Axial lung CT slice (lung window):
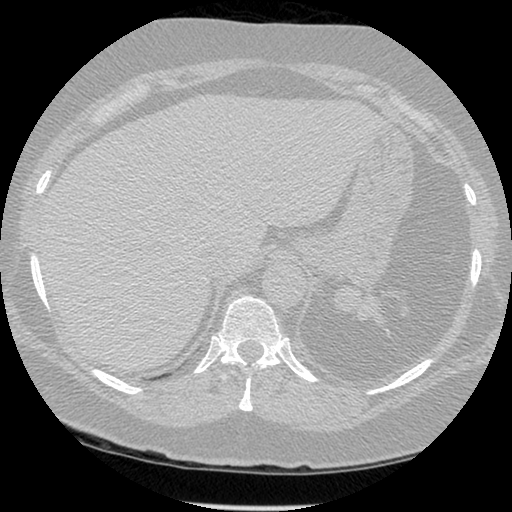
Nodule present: no